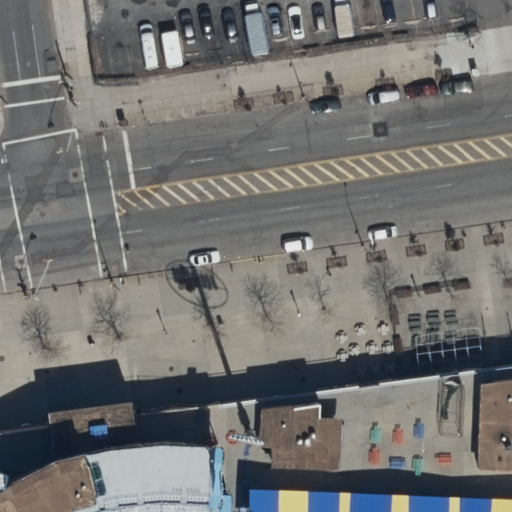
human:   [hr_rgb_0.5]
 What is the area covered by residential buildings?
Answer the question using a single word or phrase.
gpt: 412m2

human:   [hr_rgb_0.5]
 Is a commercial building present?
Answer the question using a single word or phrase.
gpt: no

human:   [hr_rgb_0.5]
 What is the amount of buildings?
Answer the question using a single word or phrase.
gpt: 1

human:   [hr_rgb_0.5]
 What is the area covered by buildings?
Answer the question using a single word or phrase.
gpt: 412m2

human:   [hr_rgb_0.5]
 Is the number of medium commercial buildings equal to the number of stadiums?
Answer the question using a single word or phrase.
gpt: no

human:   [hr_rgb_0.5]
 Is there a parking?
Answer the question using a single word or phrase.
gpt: yes

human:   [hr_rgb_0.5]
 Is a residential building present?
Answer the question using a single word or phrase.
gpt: yes

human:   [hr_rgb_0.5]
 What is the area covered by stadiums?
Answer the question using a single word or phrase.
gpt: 412m2

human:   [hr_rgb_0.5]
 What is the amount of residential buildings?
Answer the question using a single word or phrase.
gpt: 1

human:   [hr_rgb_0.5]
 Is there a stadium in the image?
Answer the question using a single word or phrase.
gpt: yes

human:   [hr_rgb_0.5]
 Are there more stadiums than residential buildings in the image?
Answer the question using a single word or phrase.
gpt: no

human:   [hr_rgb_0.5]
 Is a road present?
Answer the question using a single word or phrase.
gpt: yes

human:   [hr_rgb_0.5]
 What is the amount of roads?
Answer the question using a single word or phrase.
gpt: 8

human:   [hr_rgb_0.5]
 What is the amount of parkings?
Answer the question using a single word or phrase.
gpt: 1

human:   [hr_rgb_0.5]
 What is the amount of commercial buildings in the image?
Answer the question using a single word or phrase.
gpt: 0

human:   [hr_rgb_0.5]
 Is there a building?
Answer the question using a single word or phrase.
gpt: yes

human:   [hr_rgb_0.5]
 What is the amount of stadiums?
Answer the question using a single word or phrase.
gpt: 1

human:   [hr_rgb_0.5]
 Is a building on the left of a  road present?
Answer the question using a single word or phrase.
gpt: yes

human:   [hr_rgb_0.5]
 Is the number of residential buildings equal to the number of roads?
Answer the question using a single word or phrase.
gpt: no

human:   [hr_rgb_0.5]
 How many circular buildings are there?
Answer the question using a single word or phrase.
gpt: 0

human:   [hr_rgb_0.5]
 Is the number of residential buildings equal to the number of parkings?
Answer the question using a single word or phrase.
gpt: yes

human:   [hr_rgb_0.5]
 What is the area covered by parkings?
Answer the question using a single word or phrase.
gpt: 211m2

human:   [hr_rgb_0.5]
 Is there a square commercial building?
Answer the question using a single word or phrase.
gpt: no

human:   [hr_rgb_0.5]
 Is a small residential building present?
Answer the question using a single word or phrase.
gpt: no

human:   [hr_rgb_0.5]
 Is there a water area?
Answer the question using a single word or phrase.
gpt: no

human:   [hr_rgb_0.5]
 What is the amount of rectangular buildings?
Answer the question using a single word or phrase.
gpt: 1

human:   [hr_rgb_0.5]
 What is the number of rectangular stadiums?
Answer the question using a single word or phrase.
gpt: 1

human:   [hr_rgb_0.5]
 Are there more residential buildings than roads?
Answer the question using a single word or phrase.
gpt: no

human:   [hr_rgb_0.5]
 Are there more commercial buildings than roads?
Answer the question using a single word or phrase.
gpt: no

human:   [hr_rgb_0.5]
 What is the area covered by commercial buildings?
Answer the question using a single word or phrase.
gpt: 0m2

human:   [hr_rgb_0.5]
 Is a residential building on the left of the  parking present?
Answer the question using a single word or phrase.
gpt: yes

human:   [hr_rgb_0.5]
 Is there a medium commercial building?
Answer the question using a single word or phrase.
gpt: no

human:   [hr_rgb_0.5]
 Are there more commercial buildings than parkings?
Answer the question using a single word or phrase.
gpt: no

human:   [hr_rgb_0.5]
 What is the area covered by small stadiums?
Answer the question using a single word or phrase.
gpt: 0m2

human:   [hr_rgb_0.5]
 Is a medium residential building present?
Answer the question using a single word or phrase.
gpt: yes

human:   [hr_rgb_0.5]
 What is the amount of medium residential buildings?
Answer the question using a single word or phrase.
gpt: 1

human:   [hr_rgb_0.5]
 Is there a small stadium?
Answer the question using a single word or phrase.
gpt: no

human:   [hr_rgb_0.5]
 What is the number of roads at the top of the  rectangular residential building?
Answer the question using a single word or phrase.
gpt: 8

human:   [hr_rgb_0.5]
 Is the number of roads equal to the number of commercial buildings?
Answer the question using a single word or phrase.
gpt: no

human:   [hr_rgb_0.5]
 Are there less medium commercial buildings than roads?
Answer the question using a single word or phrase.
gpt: yes

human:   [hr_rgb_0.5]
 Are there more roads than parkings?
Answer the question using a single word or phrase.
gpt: yes

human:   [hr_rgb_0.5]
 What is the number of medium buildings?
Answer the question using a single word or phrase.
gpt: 1

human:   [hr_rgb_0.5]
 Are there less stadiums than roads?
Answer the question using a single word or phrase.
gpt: yes

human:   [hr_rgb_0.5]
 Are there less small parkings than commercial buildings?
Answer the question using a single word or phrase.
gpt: no

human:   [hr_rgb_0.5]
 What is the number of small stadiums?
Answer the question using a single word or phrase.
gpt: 0

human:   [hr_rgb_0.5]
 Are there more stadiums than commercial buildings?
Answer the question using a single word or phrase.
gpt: yes

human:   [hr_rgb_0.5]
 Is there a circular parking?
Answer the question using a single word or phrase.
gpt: no

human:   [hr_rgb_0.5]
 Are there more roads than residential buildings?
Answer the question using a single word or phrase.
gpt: yes

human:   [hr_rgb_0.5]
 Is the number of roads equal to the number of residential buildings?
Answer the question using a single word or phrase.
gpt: no

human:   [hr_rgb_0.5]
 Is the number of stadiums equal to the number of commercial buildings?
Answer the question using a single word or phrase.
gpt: no

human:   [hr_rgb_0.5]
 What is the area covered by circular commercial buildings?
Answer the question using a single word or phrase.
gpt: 0m2

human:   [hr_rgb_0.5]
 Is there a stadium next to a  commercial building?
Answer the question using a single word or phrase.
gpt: no

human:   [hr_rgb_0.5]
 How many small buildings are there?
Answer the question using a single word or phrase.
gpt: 0

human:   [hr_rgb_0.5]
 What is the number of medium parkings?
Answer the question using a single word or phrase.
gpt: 1

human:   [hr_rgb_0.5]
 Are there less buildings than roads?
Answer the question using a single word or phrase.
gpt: yes

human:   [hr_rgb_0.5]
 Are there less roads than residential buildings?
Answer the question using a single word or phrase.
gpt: no

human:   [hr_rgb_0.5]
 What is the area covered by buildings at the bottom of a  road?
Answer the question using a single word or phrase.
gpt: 412m2

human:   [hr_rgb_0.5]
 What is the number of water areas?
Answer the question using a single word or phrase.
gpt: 0

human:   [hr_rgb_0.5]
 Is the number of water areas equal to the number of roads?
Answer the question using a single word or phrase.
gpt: no

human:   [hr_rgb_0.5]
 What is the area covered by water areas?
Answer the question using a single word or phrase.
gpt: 0m2

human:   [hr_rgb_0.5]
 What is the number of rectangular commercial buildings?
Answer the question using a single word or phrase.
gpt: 0

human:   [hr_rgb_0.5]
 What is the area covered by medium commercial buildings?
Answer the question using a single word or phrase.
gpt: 0m2

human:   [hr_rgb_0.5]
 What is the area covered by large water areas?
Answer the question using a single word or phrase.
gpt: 0m2

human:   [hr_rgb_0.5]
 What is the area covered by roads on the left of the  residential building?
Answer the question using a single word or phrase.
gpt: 0m2